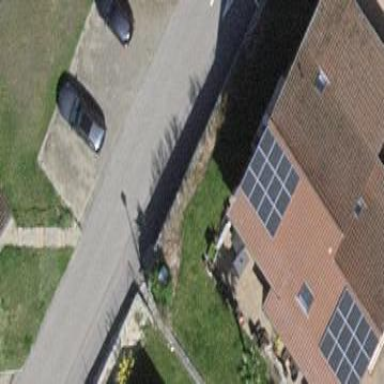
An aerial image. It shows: Street-side parking area.